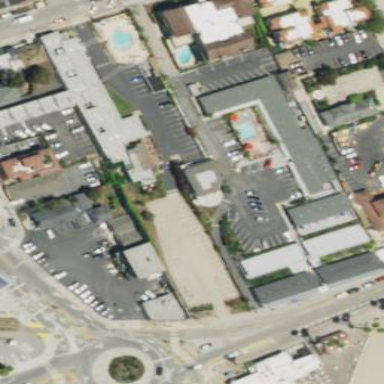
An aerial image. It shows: Building that is motel.